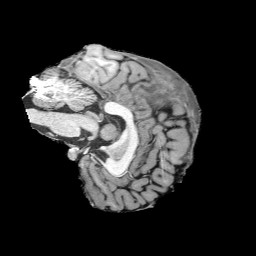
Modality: UNIT1
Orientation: sagittal